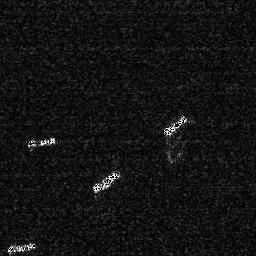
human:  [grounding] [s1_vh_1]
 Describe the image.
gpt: In the satellite image, there is  <ref>1 small ship </ref> <box>[[9, 52, 22, 57, 0]]</box> located at left,  <ref>1 medium ship </ref> <box>[[34, 64, 47, 75, 0]]</box> located at bottom,  <ref>1 medium ship </ref> <box>[[62, 44, 73, 52, 0]]</box> located at center,  <ref>1 small ship </ref> <box>[[1, 93, 14, 98, 0]]</box> located at bottom left.